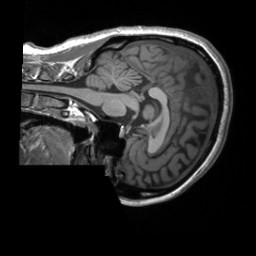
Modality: T1w
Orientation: sagittal
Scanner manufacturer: siemens
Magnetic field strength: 3 T
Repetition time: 2 s
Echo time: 0.0023 s